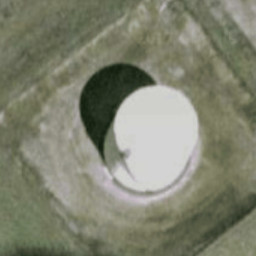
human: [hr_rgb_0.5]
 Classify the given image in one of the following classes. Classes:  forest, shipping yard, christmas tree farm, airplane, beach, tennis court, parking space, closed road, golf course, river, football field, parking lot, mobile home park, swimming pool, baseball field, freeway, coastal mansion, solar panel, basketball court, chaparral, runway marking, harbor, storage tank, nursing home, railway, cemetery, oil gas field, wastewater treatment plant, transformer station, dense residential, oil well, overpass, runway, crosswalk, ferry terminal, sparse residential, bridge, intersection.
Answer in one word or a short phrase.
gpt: storage tank